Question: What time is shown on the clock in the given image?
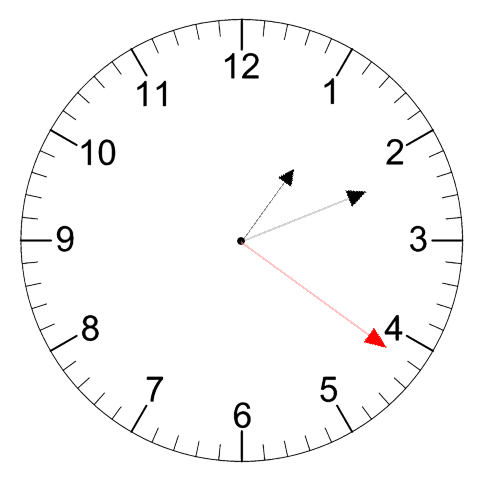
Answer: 01:11:21